Question: I'm trying to remove all my 'console.log', 'console.dir' etc. from my JS file before minifying it with YUI ().
The regex I got for the console statements looks like this:
'''
console.(log|debug|info|warn|error|assert|dir|dirxml|trace|group|groupEnd|time|timeEnd|profile|profileEnd|count)\((.*)\);?
'''
and it works if I test it with the <URL>.
But it won't work with 'sed'.
What do I have to change to get this working?
'''
sed 's/___???___//g' <$RESULT >$RESULT_STRIPPED
'''
After getting the first answer I tried
'''
sed 's/console.log(.*)\;//g' <test.js >result.js
'''
and this works, but when I add an OR
'''
sed 's/console.\(log\|dir\)(.*)\;//g' <test.js >result.js
'''
it doesn't replace the "logs":

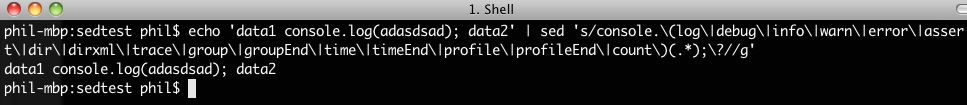
Answer: Your original expression looks fine. You just need to pass the '-E' flag to 'sed', for regular expressions:
'''
sed -E 's/console.(log|debug|info|...|count)\((.*)\);?//g'
'''
The difference between these types of regular expressions is explained in 'man re_format'.
To be honest I have never read that page, but instead simply tack on an '-E' when things don't work as expected. =)